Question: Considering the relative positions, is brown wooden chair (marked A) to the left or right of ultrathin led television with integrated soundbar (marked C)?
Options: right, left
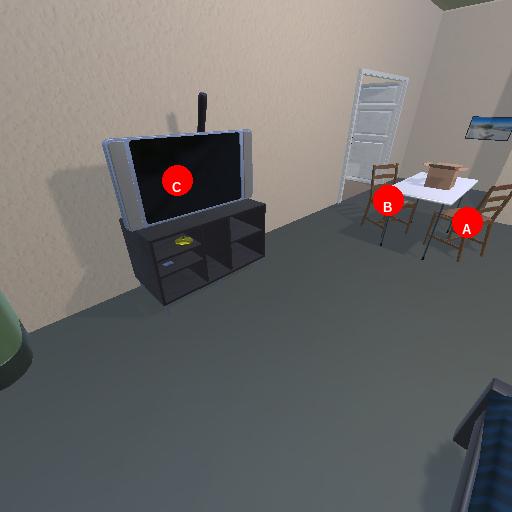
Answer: right